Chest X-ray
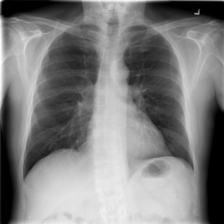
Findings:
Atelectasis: negative
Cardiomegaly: negative
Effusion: negative
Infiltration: negative
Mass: negative
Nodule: negative
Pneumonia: negative
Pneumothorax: negative
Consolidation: negative
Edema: negative
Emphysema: negative
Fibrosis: negative
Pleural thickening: negative
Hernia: negative